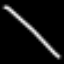
Label: line